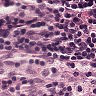
Metastatic tissue present: no